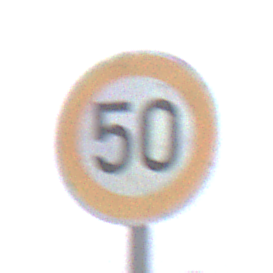
Verkehrszeichen: Geschwindigkeit50
Umgebung: Outdoor, Suburban
Tageszeit: Midday
Wetter: Overcast
Licht: Natural
Jahreszeit: NotSpecified
Kontrast: LowContrast